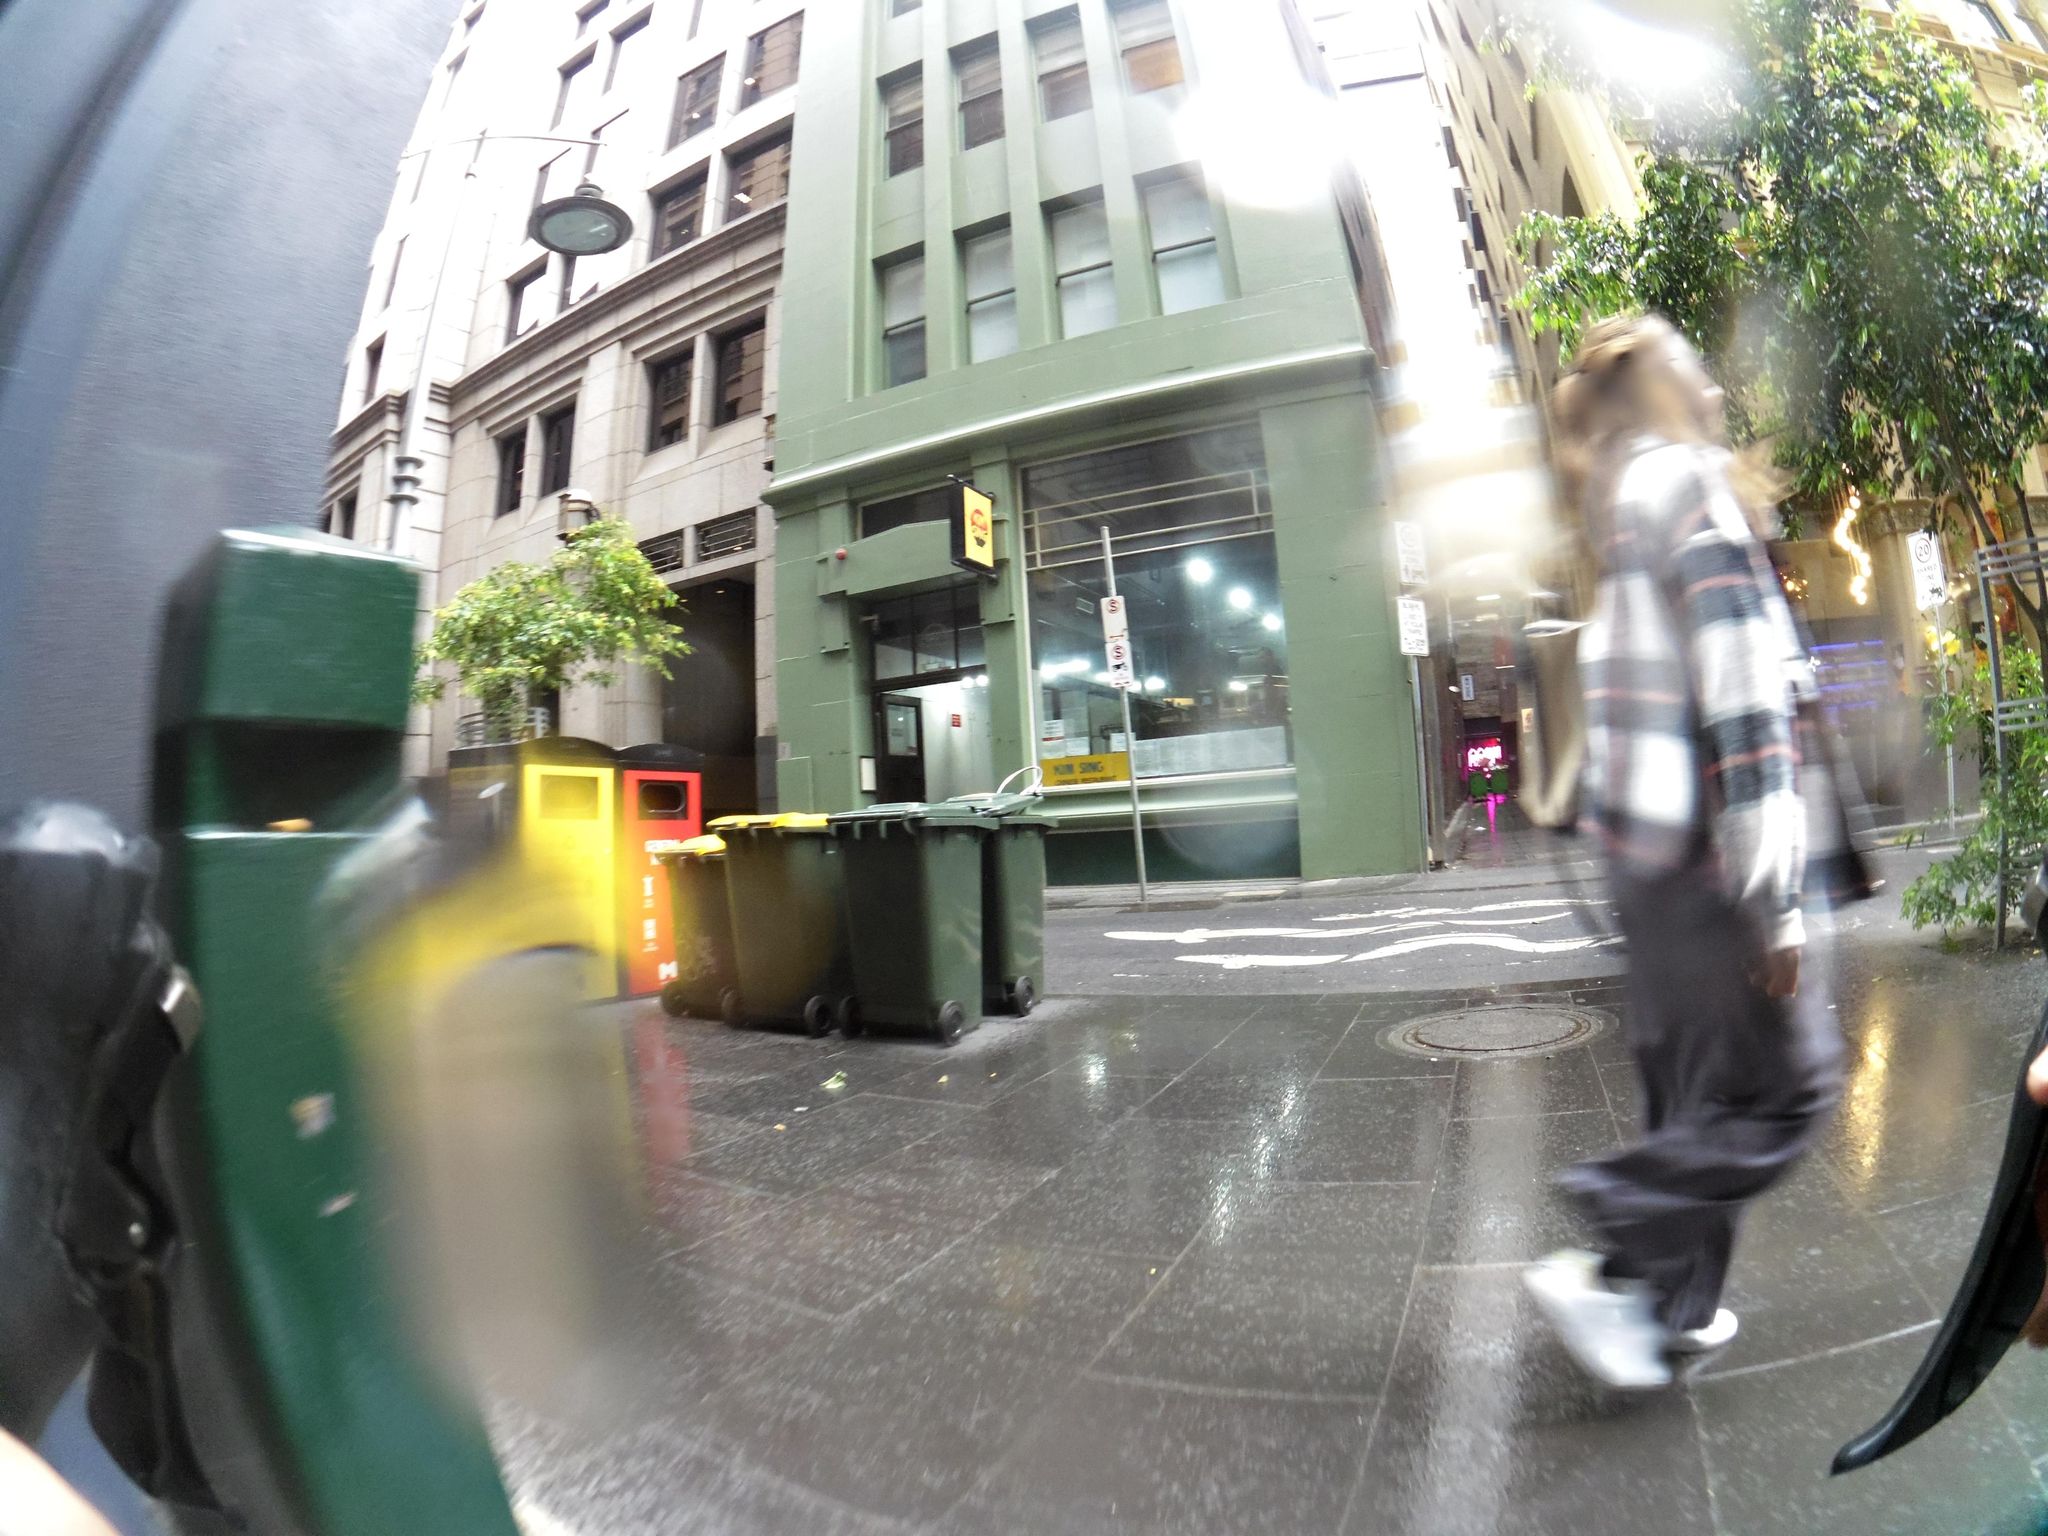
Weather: clear
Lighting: day
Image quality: slightly poor
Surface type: walking surface
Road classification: footway, corridor, pedestrian
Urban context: urban centre
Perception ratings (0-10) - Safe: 4.71, Lively: 8.36, Beautiful: 8.08, Boring: 1.65, Depressing: 1.58, Wealthy: 3.82